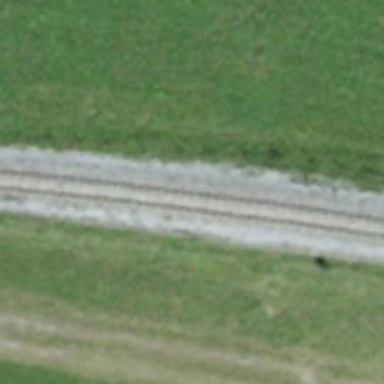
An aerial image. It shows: Narrow gauge railway with electrified contact lines.